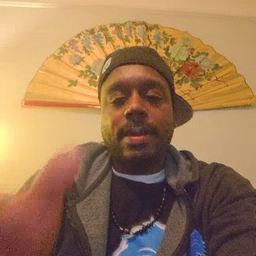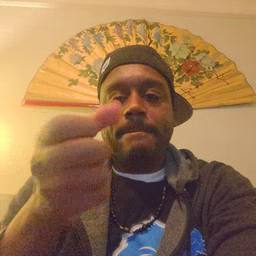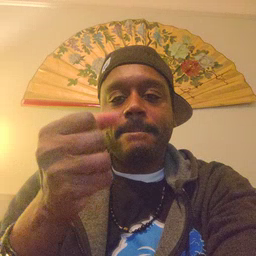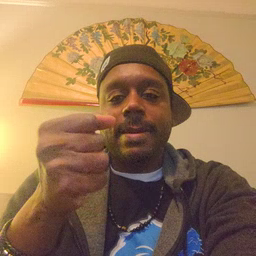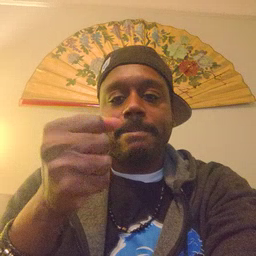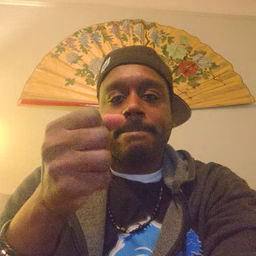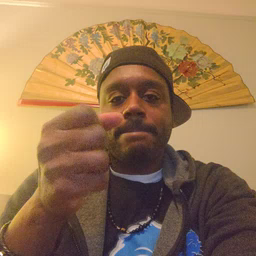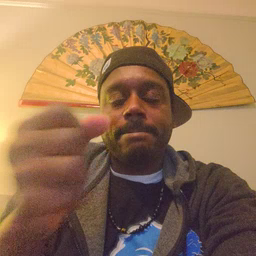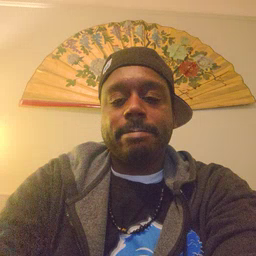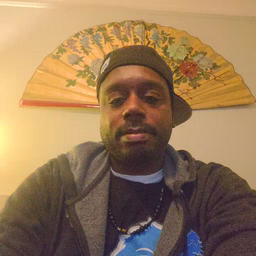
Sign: milk